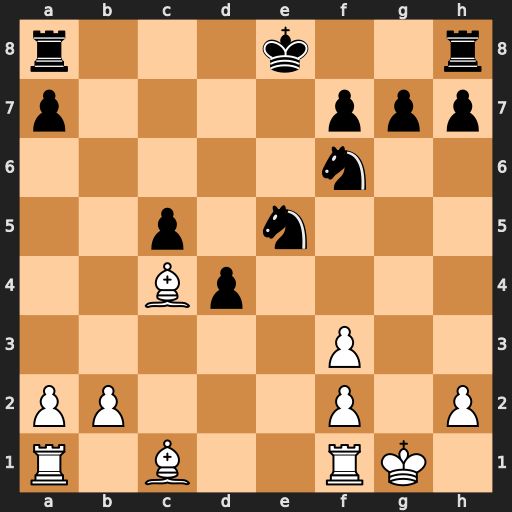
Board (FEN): r3k2r/p4ppp/5n2/2p1n3/2Bp4/5P2/PP3P1P/R1B2RK1
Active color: w
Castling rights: kq
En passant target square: -
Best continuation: Re1 Nd7 f4